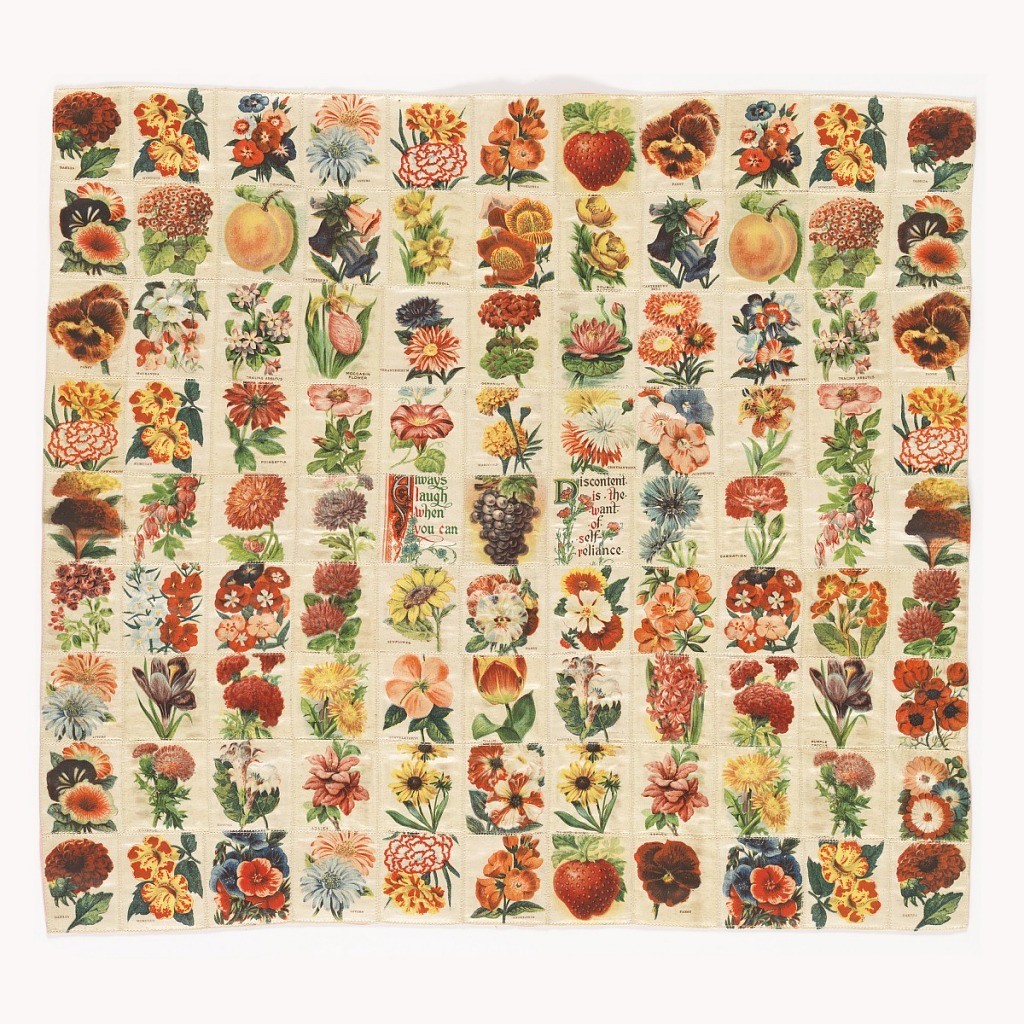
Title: Patchwork cover
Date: ca. 1910
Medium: silk, cotton Technique: chromolithography printed on 7 & 1 satin, stitching
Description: Patchwork cover made of cigarette souvenir squares printed with different types of flowers as well as two squares containing the mottos: "Always laugh when you can," and "Discontent is the want of self-reliance." Backed with pink cotton fabric.